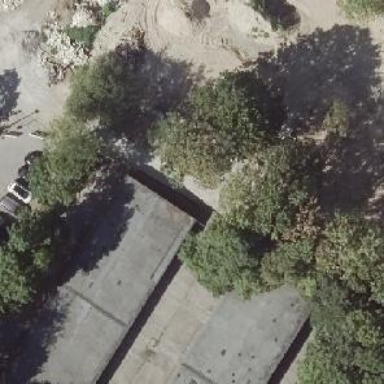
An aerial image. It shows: Group of garages.